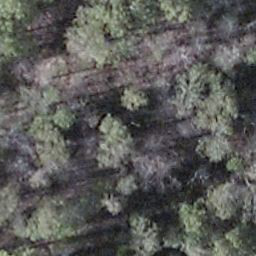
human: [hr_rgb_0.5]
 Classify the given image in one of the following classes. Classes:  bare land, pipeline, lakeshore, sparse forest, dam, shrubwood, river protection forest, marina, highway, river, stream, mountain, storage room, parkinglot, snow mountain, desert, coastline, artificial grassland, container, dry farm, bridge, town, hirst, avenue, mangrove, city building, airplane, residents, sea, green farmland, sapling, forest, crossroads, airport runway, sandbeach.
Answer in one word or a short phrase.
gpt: shrubwood